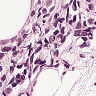
Metastatic tissue present: yes